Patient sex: M
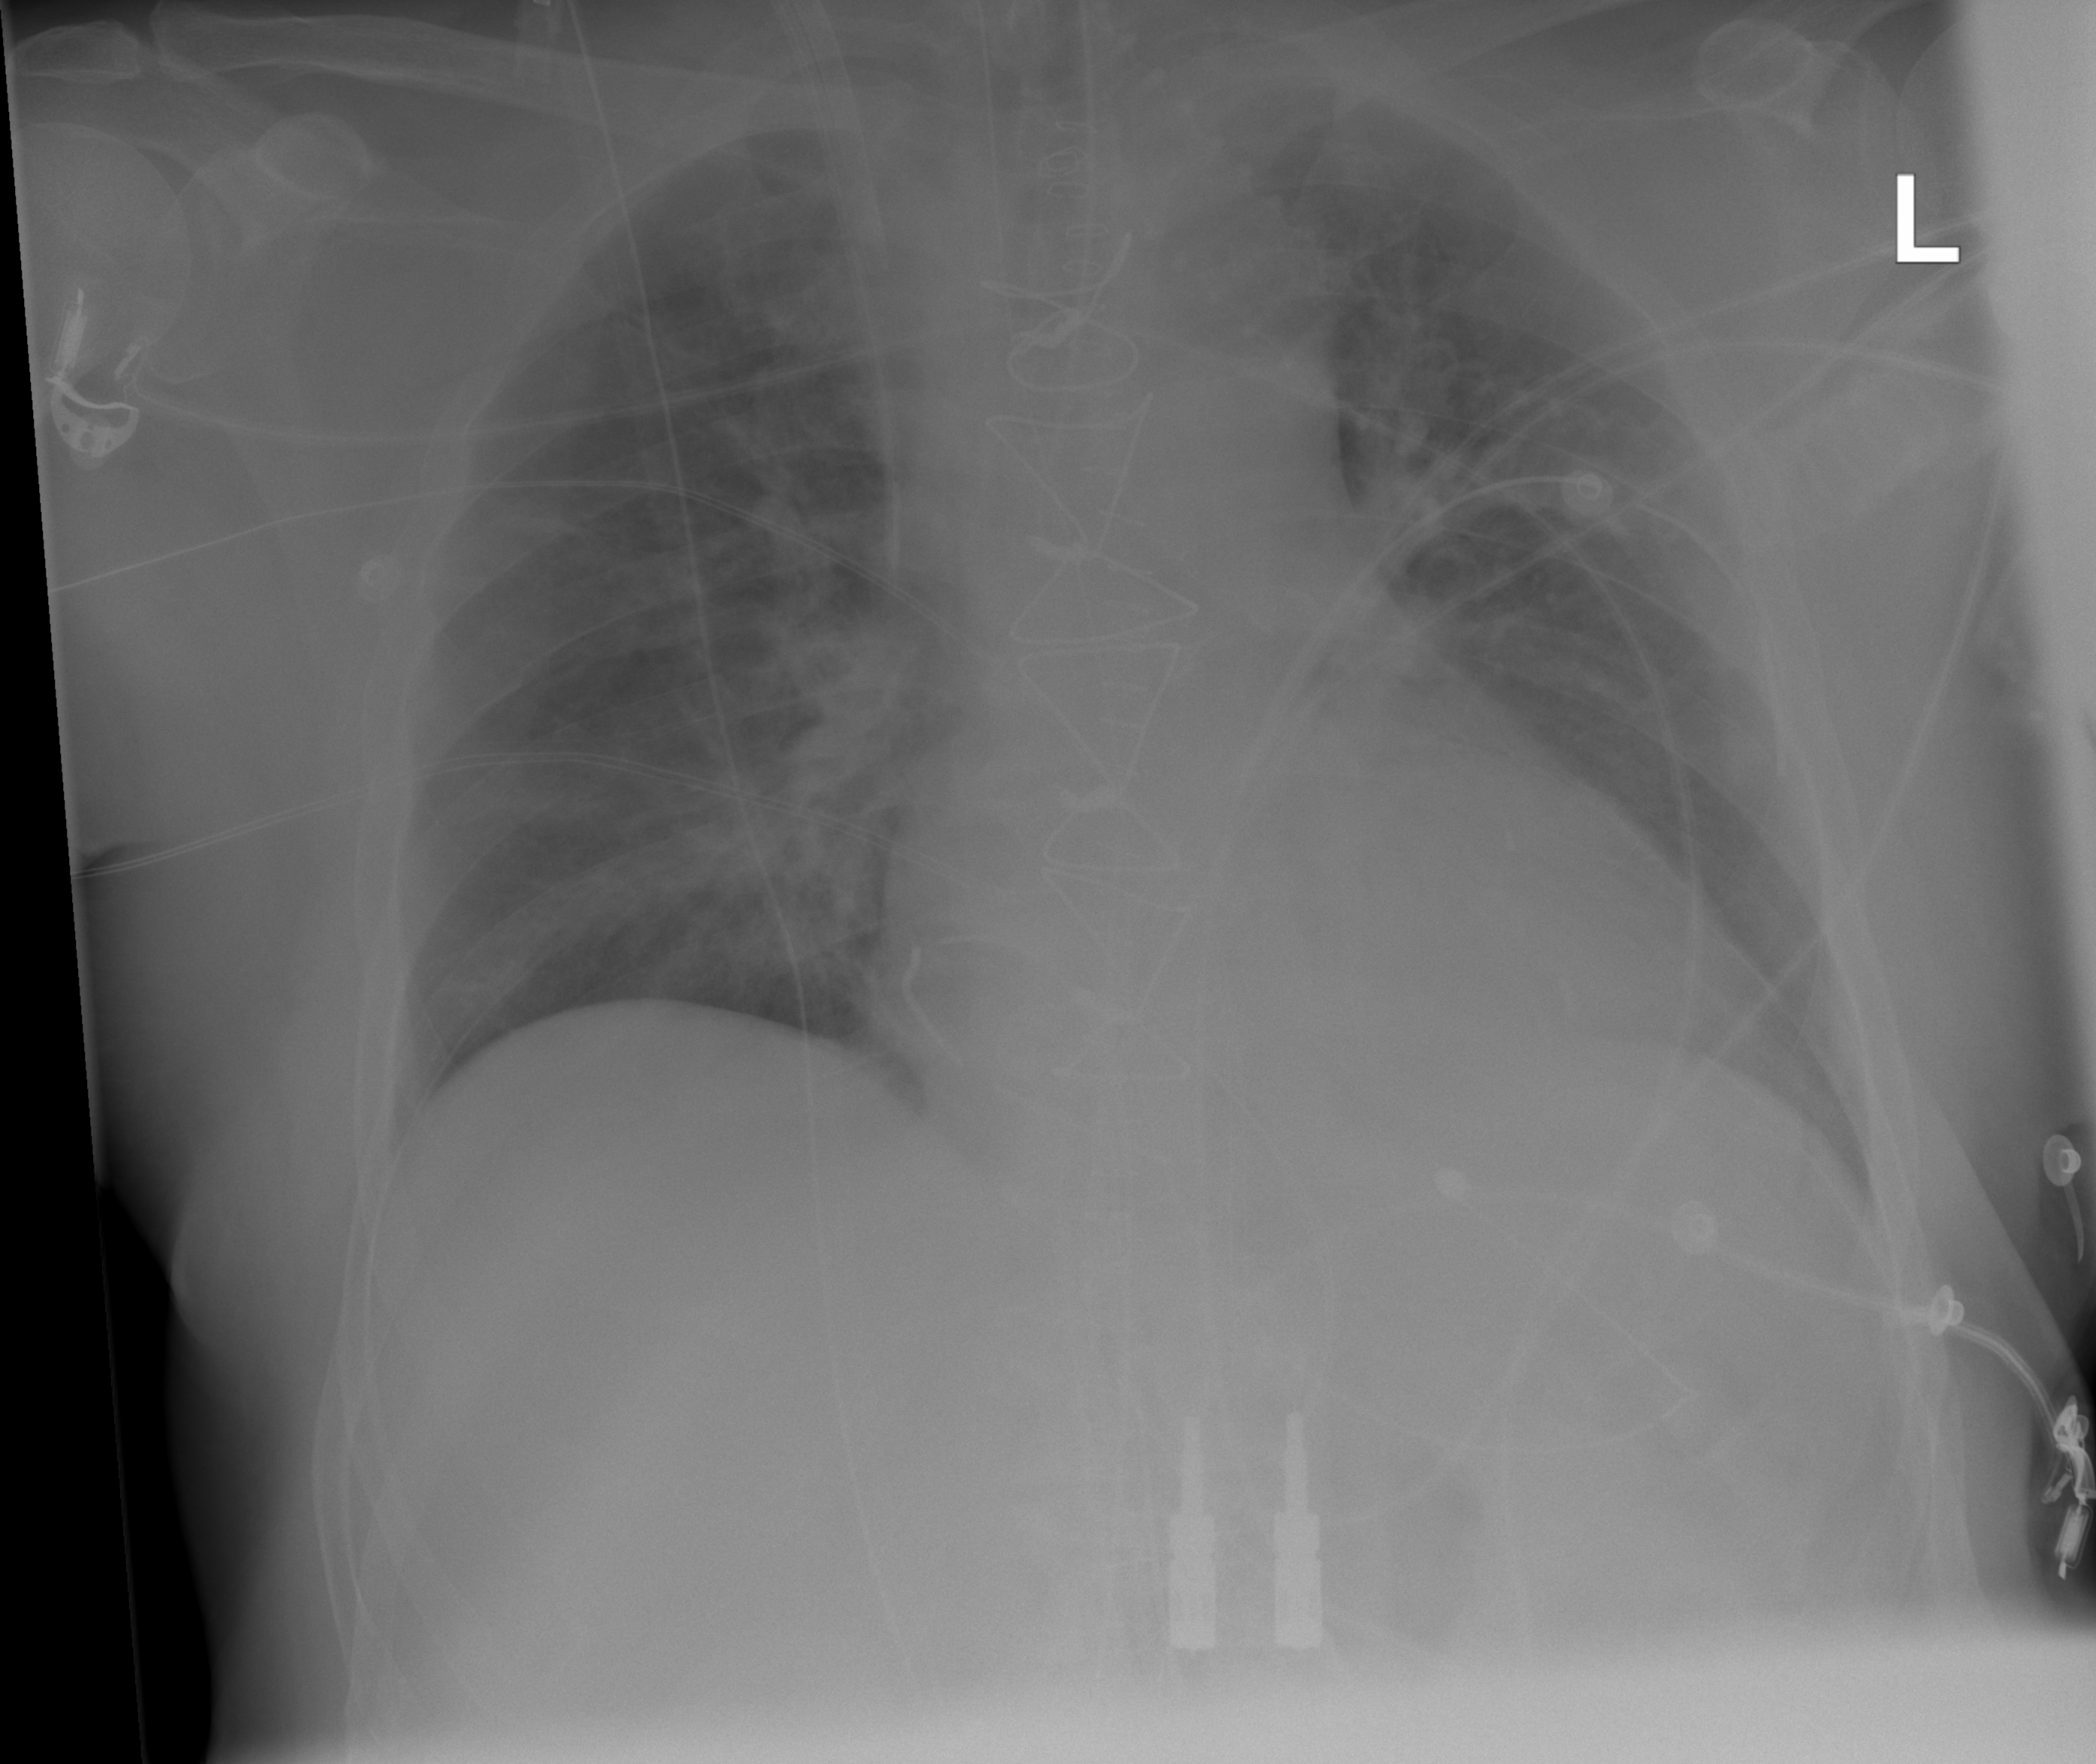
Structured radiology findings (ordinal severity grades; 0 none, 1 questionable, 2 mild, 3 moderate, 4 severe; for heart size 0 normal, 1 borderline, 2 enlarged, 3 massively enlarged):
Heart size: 2
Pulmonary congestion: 1
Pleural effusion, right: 0
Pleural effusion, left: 0
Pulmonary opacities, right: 0
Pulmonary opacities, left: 0
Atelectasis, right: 0
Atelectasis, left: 0